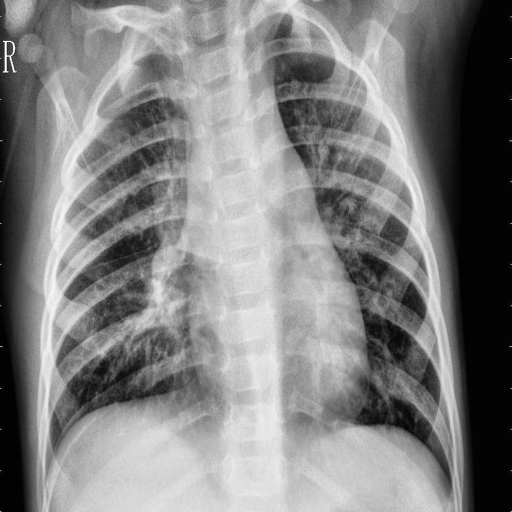
Finding: PNEUMONIA